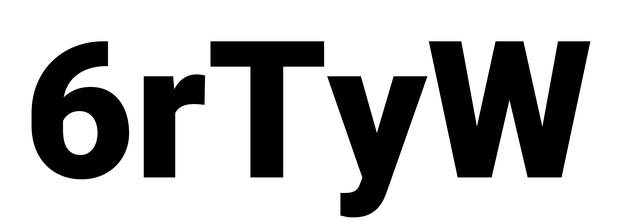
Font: Roboto_Black